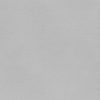
Label: dusty